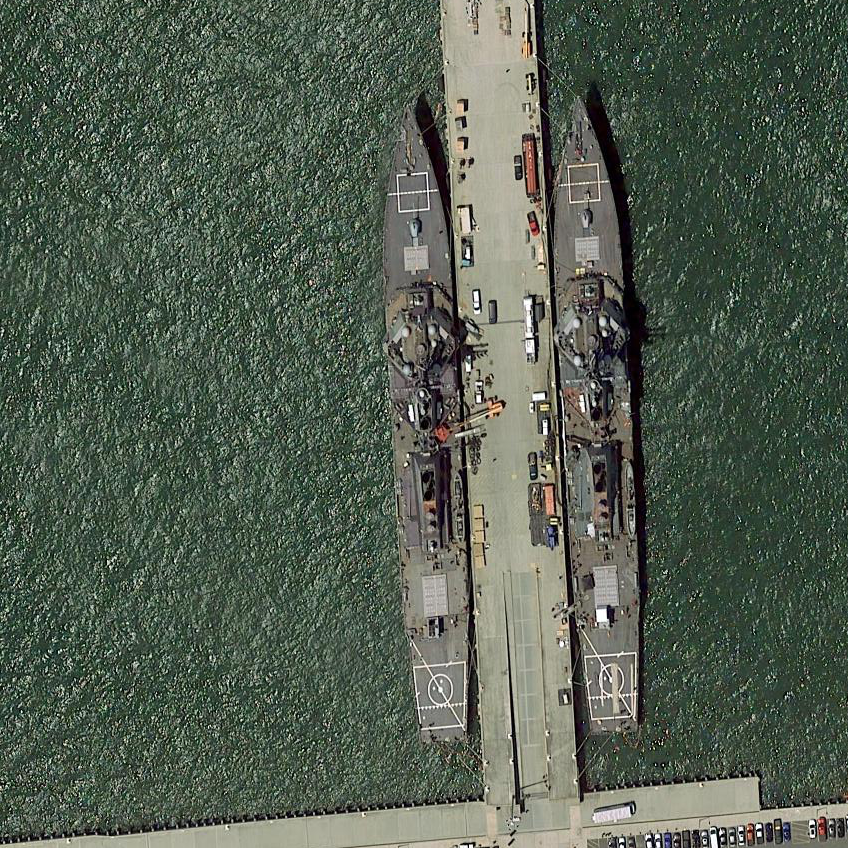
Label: destroyer